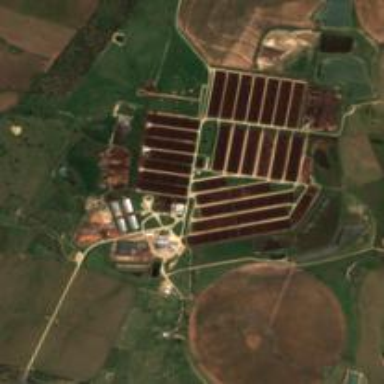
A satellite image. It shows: Feedlot in farmyard.